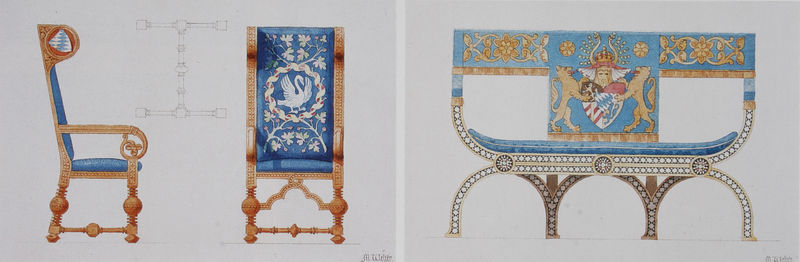
Titel: Entwürfe zum Mobiliar des Torbaus von Neuschwanstein
Künstler: Michael Welter
Schlagwörter: blau, blätter, flügel, kopf, vogel, gelb, blume, blumen, holz, skizze, stuhl, tisch, weiss, zeichnung, blüten, rot, muster, ornament, gefieder, samt, möbel, ast, zweige, gold, sessel, front, frontal, krone, ranken, bein, farbig, armlehne, gans, lehne, schwan, ansicht, bogen, farbe, grafik, graphik, bank, lehnen, thron, polster, dekor, ornamente, seitenansicht, verzierung, bögen, bayern, zweig, seite, kugel, helm, entwurf, kranz, poster, fries, wappen, raute, knauf, schnörkel, löwen, stuhlbein, frontansicht, plan, löwe, blumenranken, entwürfe, sitzbank, laufender hund, design, zungen, verziehrt, rosetten, ludwig, sitzplatz, grundriss, aufriss, maßstab, blendwerk, seitenriss, helmzier, sitzmöglichkeit, bandkranz, doppelsitz, krpne, told, wappen möbel blau holz leder sessel, stuhl blau rund, stuhl zeichnung